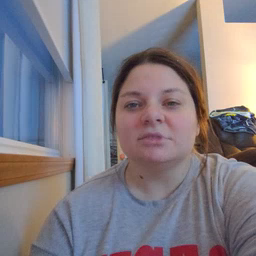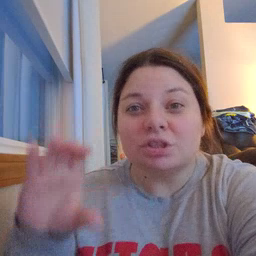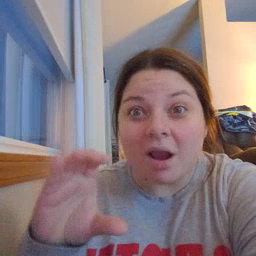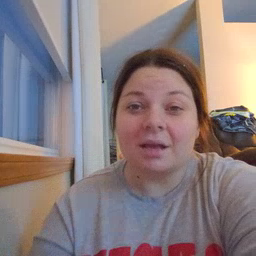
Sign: chocolate